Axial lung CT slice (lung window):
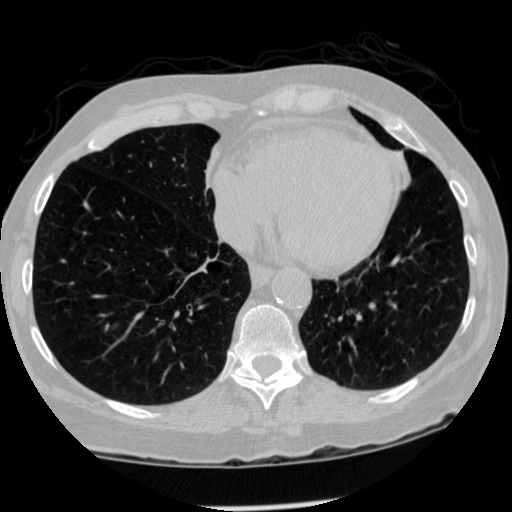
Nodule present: no